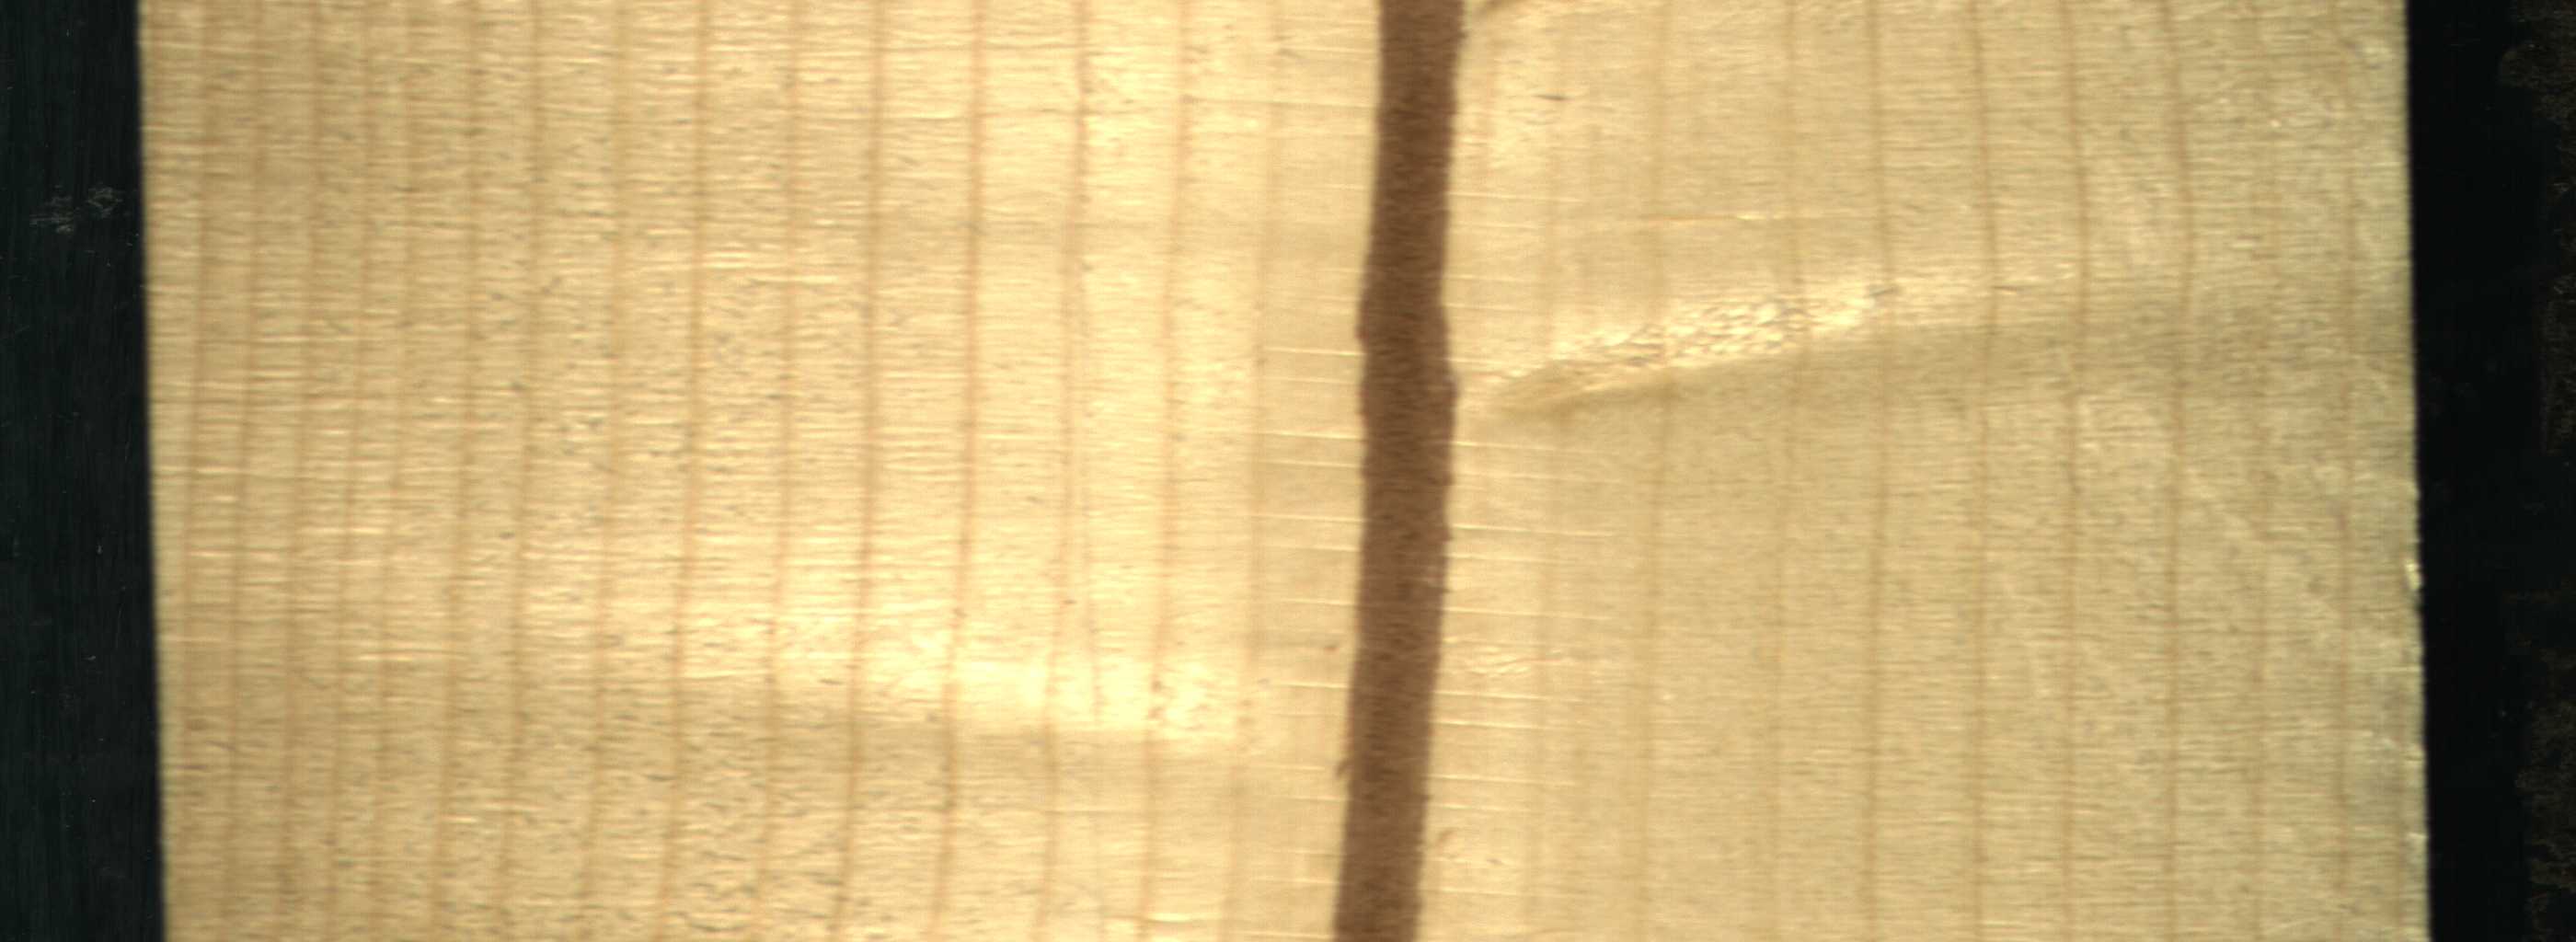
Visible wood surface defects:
Marrow